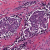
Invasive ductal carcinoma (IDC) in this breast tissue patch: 0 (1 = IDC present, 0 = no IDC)